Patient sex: F
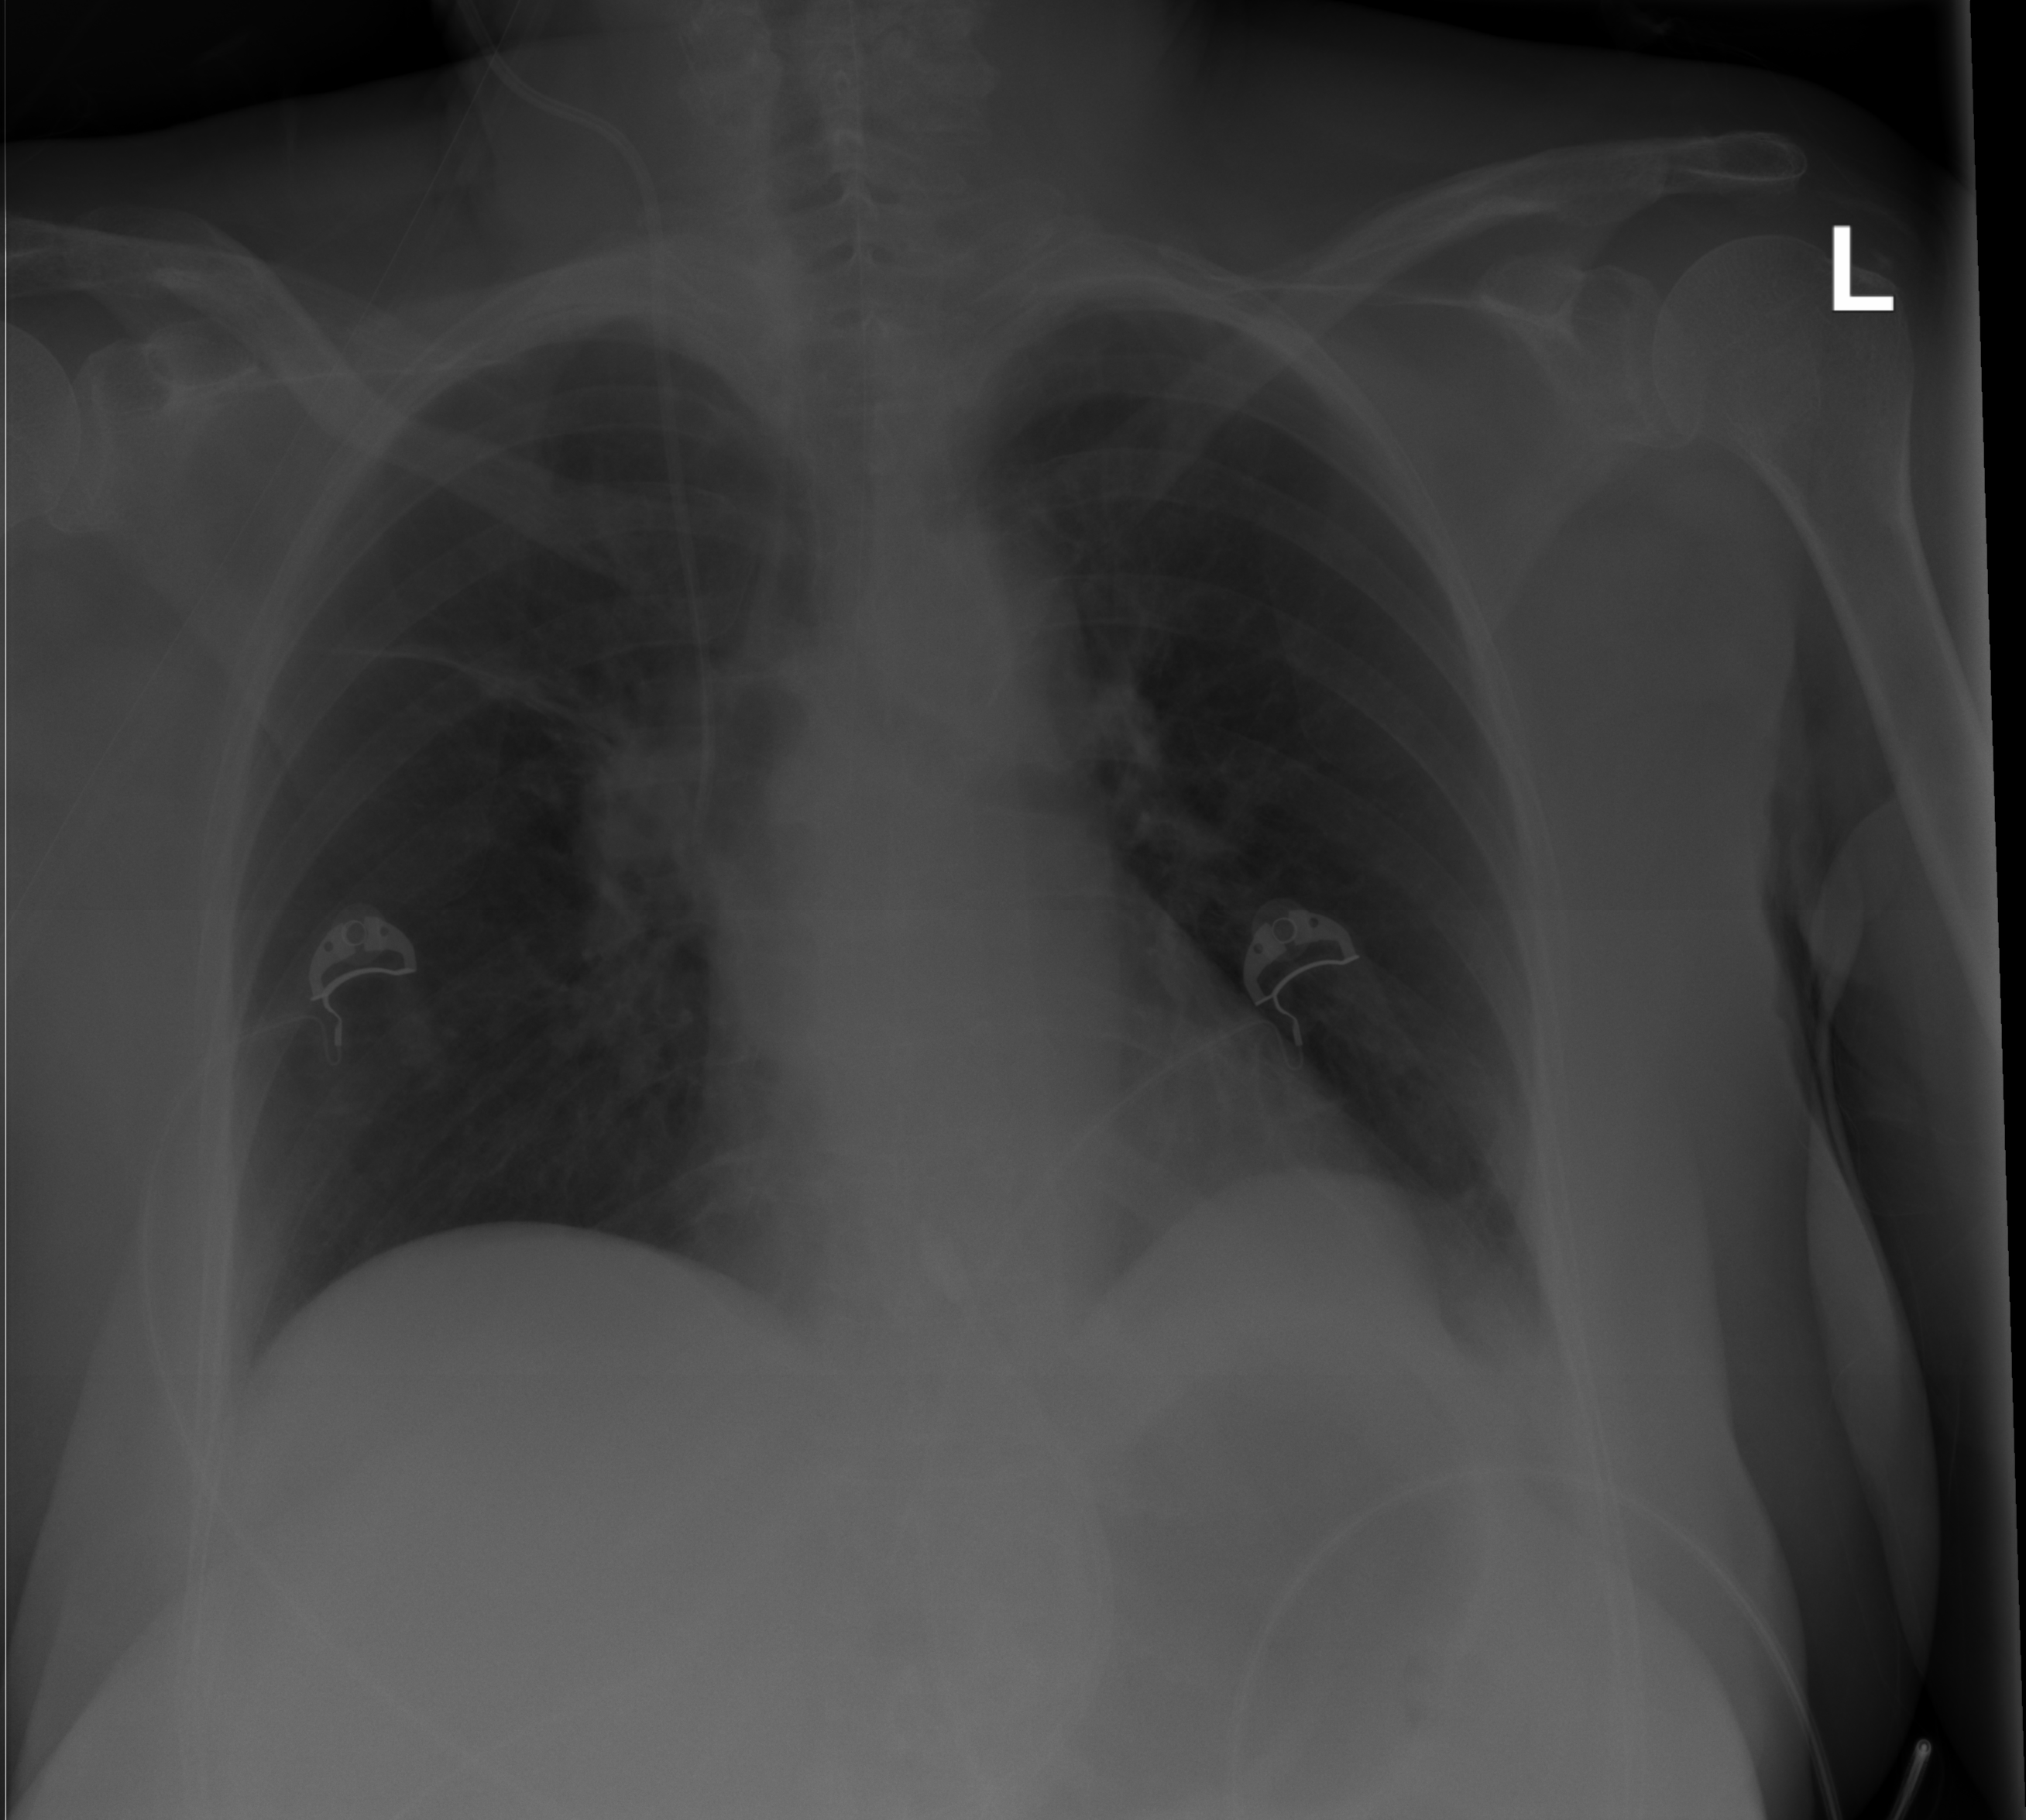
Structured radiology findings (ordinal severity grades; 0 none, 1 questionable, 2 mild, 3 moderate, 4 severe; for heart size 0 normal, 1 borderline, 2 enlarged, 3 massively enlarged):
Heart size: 0
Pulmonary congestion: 0
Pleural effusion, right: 0
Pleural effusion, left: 0
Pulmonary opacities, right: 0
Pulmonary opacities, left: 0
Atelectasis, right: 2
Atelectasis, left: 0